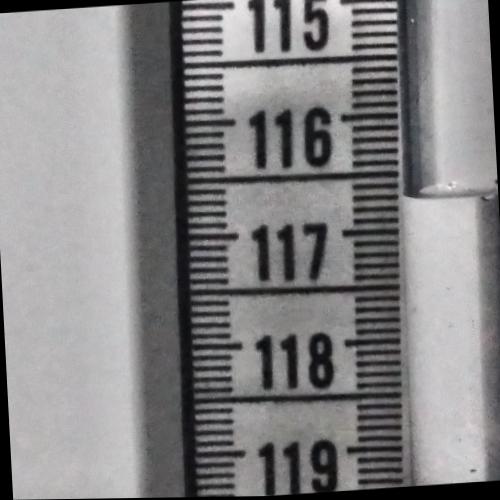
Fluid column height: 116.7 cm